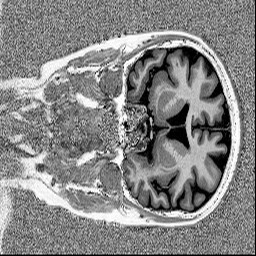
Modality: MP2RAGE
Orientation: coronal
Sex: female